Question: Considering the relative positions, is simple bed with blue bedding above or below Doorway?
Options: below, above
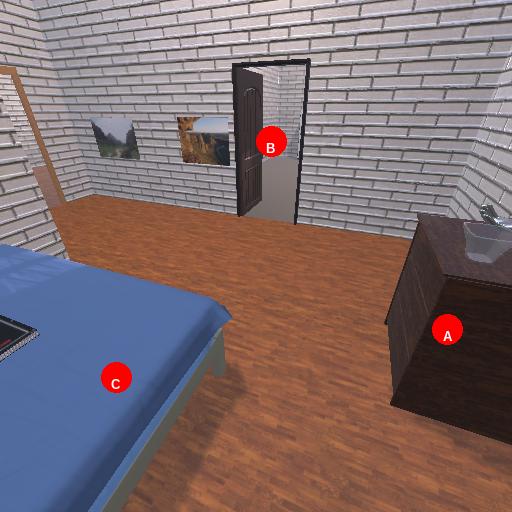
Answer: below